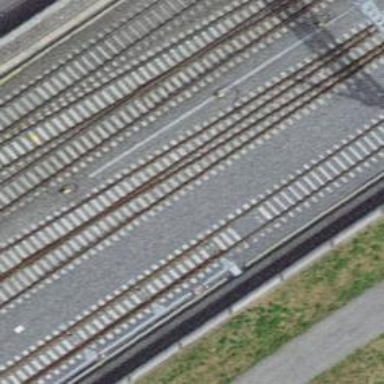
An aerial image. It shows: Railway switch.